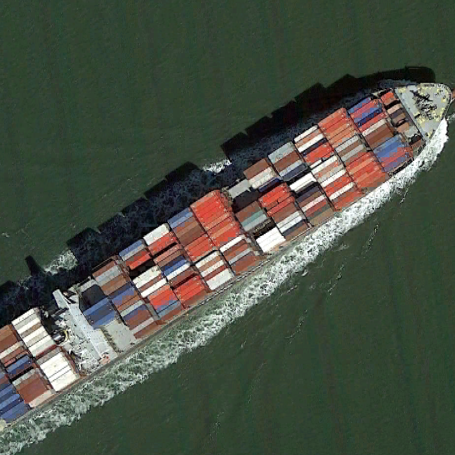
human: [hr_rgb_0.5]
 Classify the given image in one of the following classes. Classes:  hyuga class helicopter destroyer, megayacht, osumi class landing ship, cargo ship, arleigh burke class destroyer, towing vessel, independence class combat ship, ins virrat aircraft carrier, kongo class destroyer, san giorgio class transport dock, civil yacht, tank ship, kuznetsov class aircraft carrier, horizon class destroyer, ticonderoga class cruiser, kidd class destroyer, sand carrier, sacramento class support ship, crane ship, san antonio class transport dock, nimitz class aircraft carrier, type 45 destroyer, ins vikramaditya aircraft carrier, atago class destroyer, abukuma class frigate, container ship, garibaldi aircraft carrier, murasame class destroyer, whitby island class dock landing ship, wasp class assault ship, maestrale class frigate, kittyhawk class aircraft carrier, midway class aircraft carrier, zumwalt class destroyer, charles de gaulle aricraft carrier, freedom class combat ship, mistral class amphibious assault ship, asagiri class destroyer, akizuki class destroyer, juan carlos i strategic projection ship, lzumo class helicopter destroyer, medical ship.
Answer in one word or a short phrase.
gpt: Container ship